Interaction volume radius: 5 \u00c5
Interaction volume height: 15 \u00c5
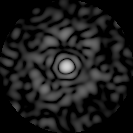
Disorder parameter: 0.8217